Question: Count the number of objects in the diagram.
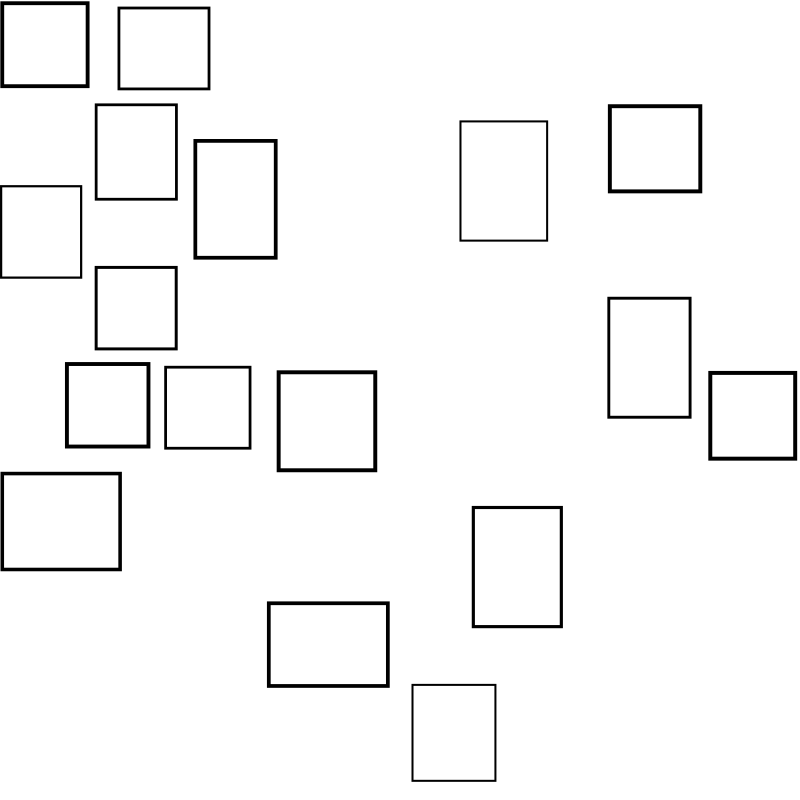
Answer: 17